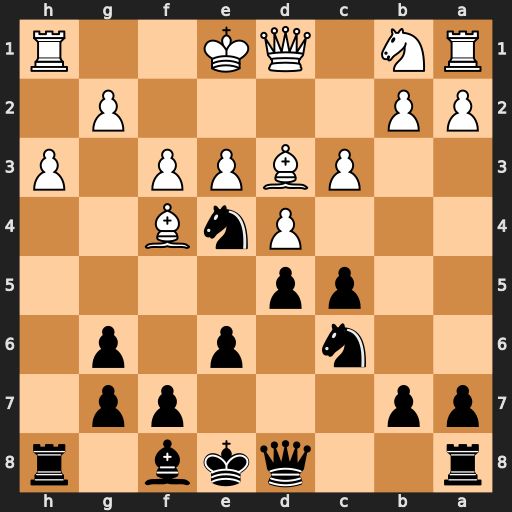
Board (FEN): r2qkb1r/pp3pp1/2n1p1p1/2pp4/3PnB2/2PBPP1P/PP4P1/RN1QK2R
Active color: b
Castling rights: KQkq
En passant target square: -
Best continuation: Qh4+ g3 Nxg3 Bxg3 Qxg3+